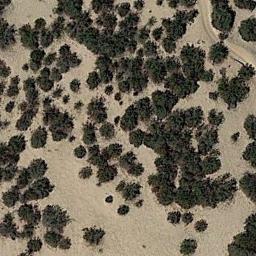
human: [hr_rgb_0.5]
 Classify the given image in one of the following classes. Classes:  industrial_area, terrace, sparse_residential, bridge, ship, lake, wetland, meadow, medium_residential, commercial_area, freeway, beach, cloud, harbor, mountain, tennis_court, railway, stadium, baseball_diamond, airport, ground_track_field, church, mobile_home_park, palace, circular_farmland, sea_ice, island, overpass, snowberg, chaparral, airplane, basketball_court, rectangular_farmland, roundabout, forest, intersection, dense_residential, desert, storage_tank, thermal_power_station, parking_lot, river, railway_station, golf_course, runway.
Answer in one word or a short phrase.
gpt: chaparral